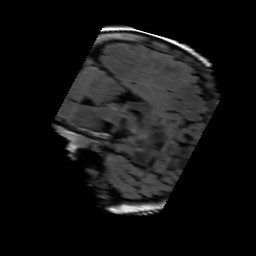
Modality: FLAIR
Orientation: sagittal
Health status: ill
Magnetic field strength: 3 T